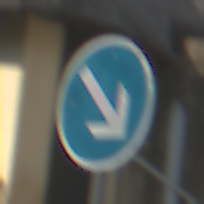
Verkehrszeichen: VorgeschriebeneVorbeifahrtRechts
Umgebung: Outdoor, Urban
Tageszeit: MorningAfternoon
Wetter: PartlyCloudy
Licht: Natural
Jahreszeit: NotSpecified
Kontrast: LowContrast